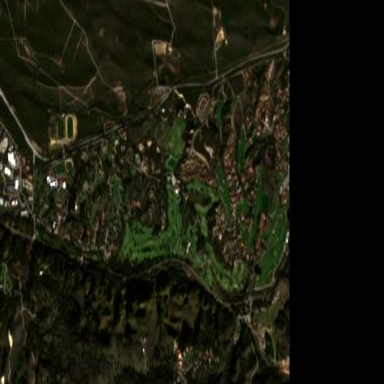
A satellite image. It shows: Golf course surrounded by greenery.